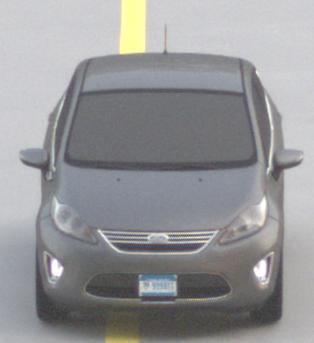
Make: Ford
Model: Fiesta
Detailed model: ’09 Sedan (seventh series)
Model produced from: 2010
Model produced until: 2017
Doors: 4
Color: gray
Road condition: dry road
Daytime: sunrise or sunset
Contrast: low contrast